Question:
Make my phone control an Arduino which controls servos which will do cool animations.
I use Java to communicate to the <URL> which will tell the Arduino how to control the servos or motors.
- <URL>- - - - -
= Things I'm just very curious about that I will use for future projects.
I got <URL> IDE 7.1.1, and I got an Arduino , I got the phone shown above which is called "".
---
So I guess what I'm really looking for is someone who knows how to control a phone 100% through Java. Or being pointed in the right direction is also nice!
If you think that I can do this in a better/simpler/smarter way then feel free to leave a comment stating why and how it is better ;)
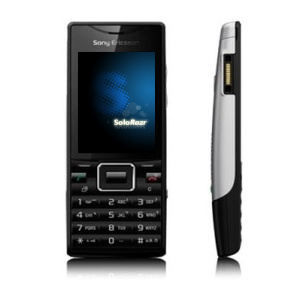
Answer: I would suggest one easy solution, use a REST web service (SOA arquitechture) to solve this problem i did it in my personal case and now im able to control and monitor my house :)
You could simply create a database table representation of your arduino's pins...then just create a service that receives some parameters (i.e> pin no, status -> 1/0, arduino id, etc) and saves them in the database, with your mobile app you could just use the same web service for changing the values.
Finally write down an Arduino app that keeps reading statuses from that service and database (of course using another endpoint/ method in which case you just need to pass your arduino id and it will return a response of all of the different pin status so you can read/process them from your arduino (for example since JSON library is heavy and slow on arduino im passing my return values back from the server to the arduino using simple CSV values i.e> "[pin:status,.....]" i have some code for making HTTP/GET/POST on Arduino you just need the ethernet shield , i could bring you the code if you are interested